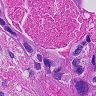
Metastatic tissue present: yes